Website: lowes
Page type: delivery-shipping
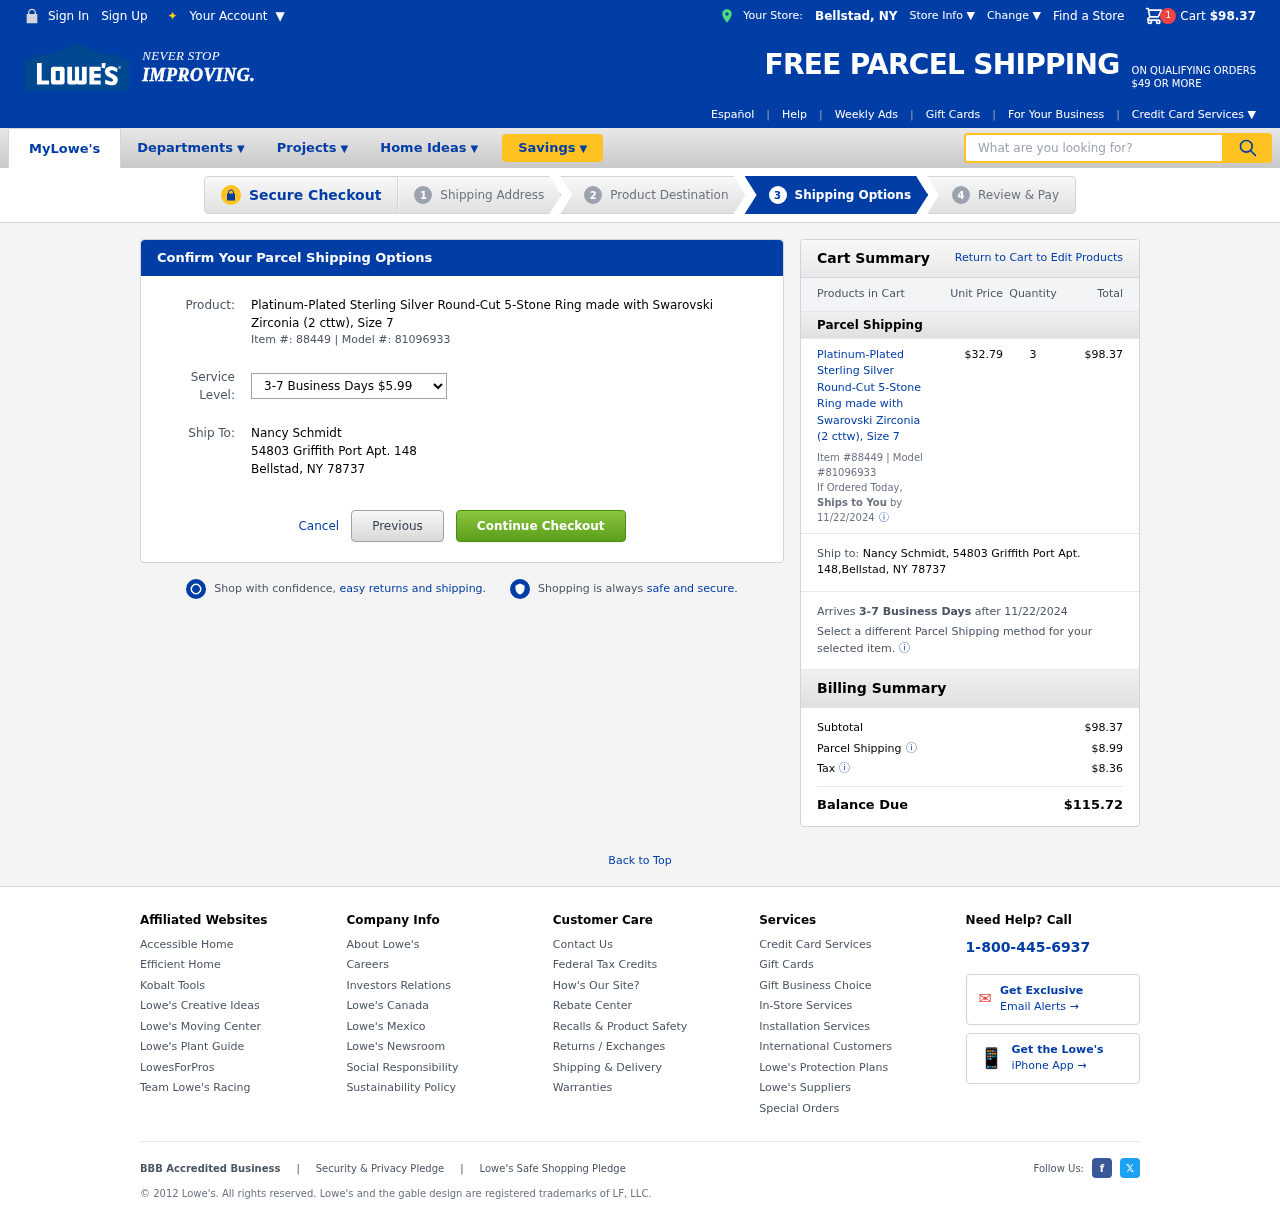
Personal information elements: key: PII_CITY
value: Bellstad
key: PII_FULLNAME
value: Nancy Schmidt
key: PII_POSTCODE
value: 78737
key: PII_STATE_ABBR
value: NY
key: PII_STREET
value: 54803 Griffith Port Apt. 148
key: PII_FULLNAME2
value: Nancy Schmidt
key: PII_CITY2
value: Bellstad
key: PII_STATE_ABBR2
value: NY
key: PII_POSTCODE_FULL
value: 78737
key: PII_POSTCODE_NUMERIC
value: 78737
Product elements: key: PRODUCT1_NAME
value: Platinum-Plated Sterling Silver Round-Cut 5-Stone Ring made with Swarovski Zirconia (2 cttw), Size 7
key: PRODUCT1_PRICE
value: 32.79
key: PRODUCT1_QUANTITY
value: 3
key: PRODUCT1_ITEM_NUMBER
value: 88449
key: PRODUCT1_MODEL_NUMBER
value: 81096933
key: PRODUCT1_NAME2
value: Platinum-Plated Sterling Silver Round-Cut 5-Stone Ring made with Swarovski Zirconia (2 cttw), Size 7
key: PRODUCT1_ITEM_NUMBER2
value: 88449
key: PRODUCT1_MODEL_NUMBER2
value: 81096933
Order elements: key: ORDER_SUBTOTAL
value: $98.37
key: ORDER_DELIVERY_DATE
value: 11/22/2024
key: ORDER_ITEM_TOTAL
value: $98.37
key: ORDER_DELIVERY_DATE2
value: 11/22/2024
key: ORDER_SHIPPING_COST
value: $8.99
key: ORDER_TAX
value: $8.36
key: ORDER_TOTAL
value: $115.72
Search elements: key: HEADER_SEARCH
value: What are you looking for?